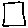
Label: square